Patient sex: M
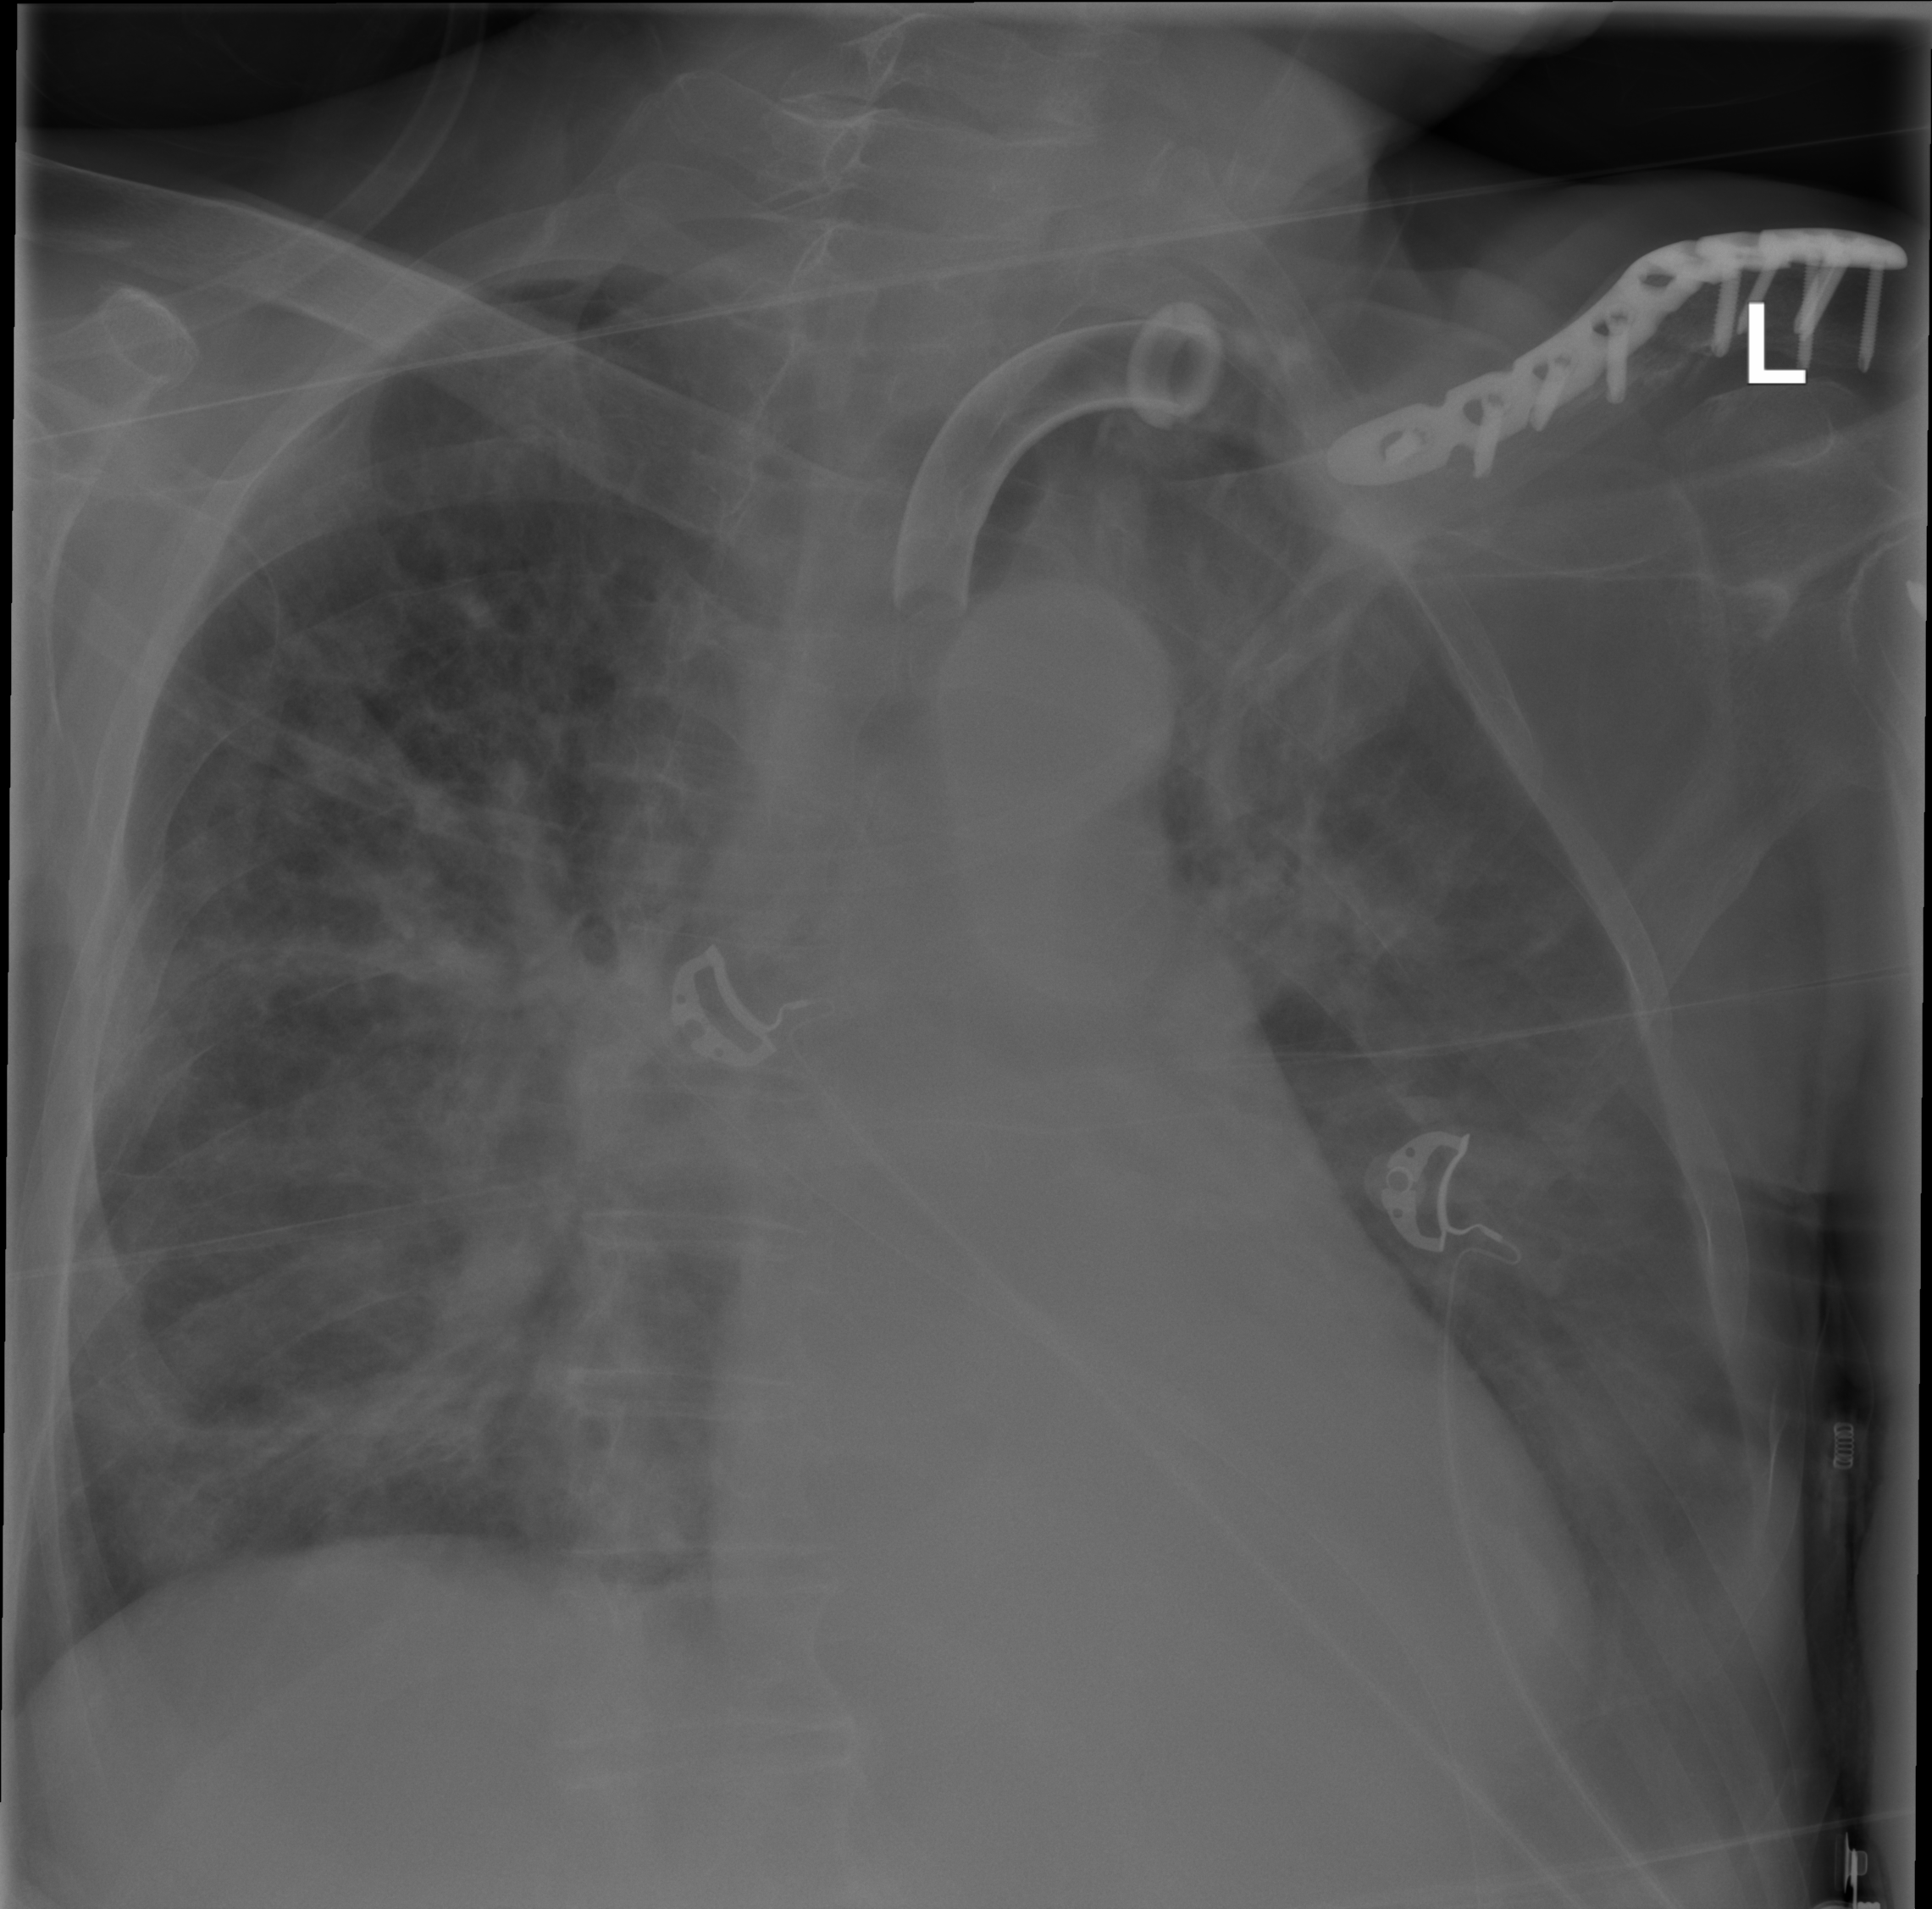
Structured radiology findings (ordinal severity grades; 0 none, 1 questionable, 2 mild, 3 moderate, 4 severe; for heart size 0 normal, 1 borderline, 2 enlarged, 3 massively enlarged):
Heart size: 0
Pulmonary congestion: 0
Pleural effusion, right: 0
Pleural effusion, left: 0
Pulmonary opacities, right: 4
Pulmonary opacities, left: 4
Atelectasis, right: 1
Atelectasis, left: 1